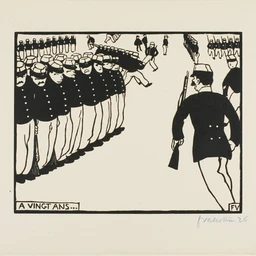
Title: At the Age of Twenty...
Artist: Félix Edouard Vallotton
Caption: at the age of twenty..., woodcut, paper (fiber product), woodcut (process), print, prints and drawing, félix edouard vallotton, a work made of woodcut in black on cream wove paper, prints and drawings, art institute of chicago